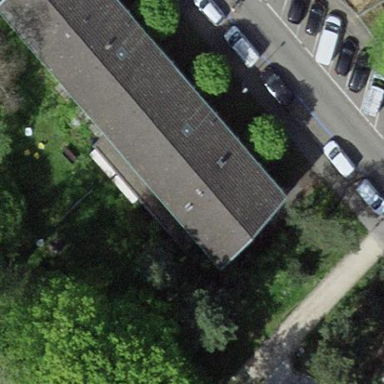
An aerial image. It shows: Hospital building.